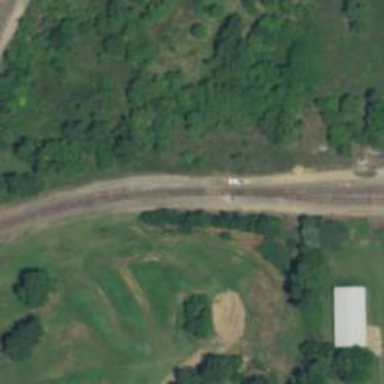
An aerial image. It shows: Railway spur service.